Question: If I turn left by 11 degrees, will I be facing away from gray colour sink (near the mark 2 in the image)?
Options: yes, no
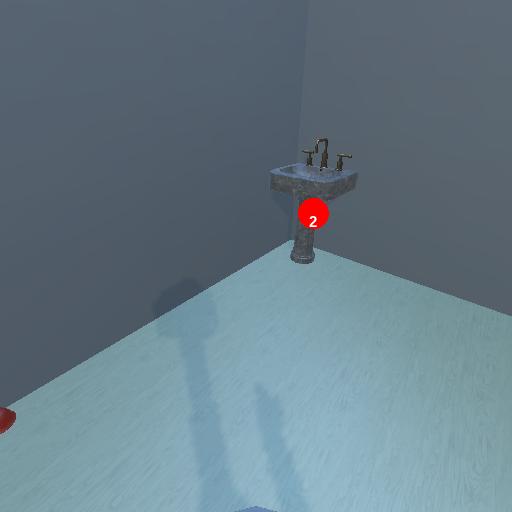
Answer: yes